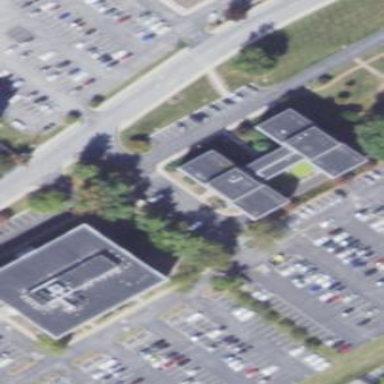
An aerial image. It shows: Building.